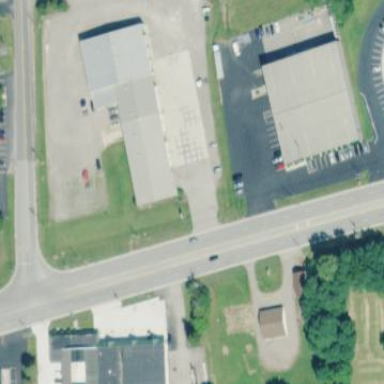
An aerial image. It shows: Trailer shop located within building.